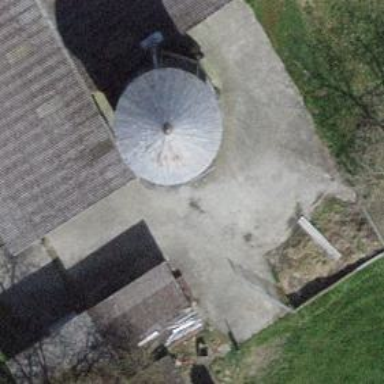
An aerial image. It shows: Silo.